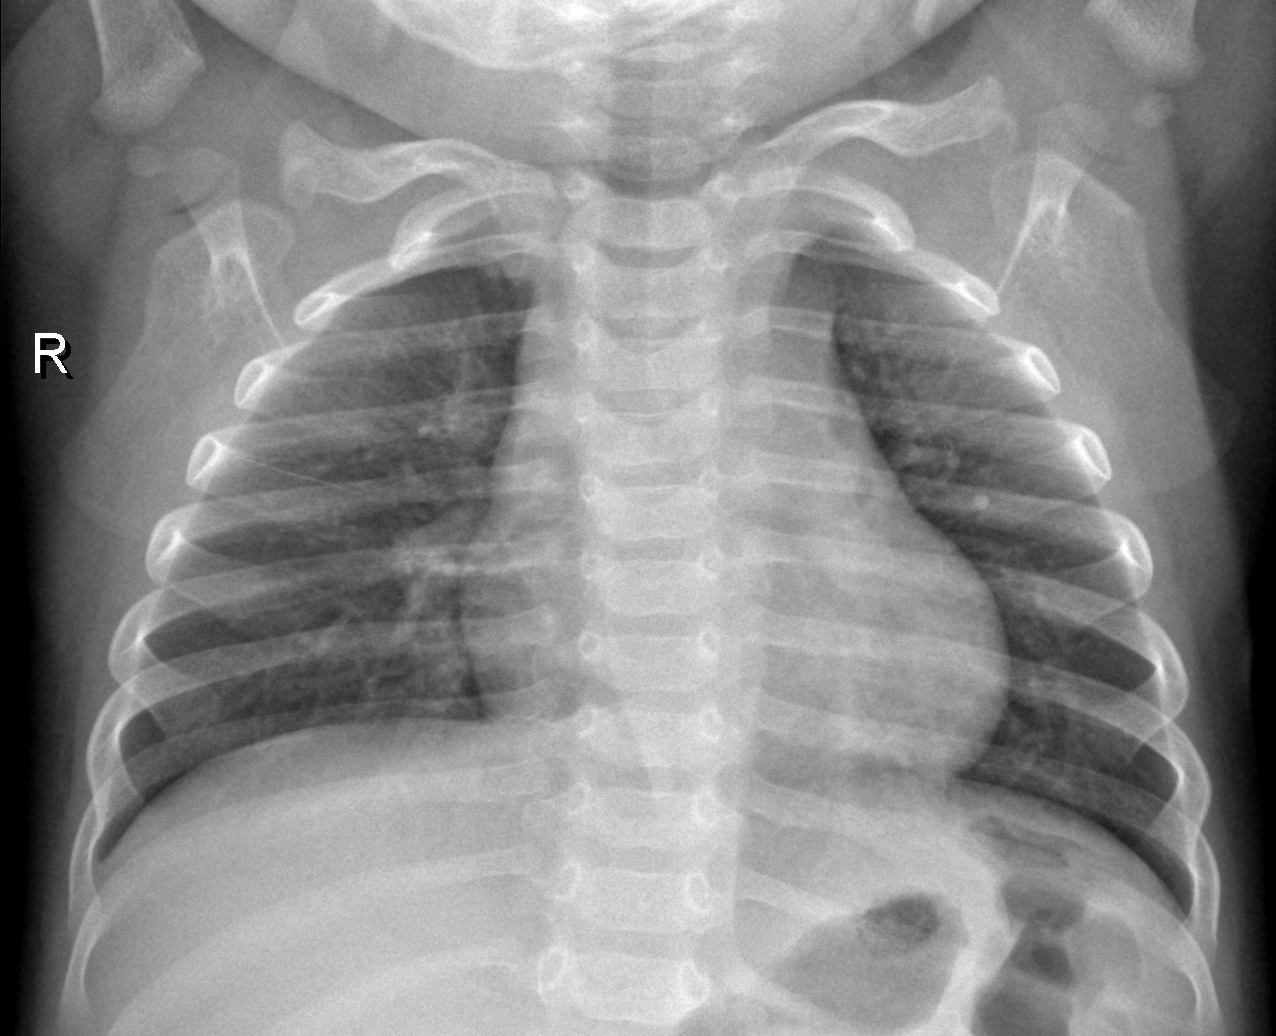
Diagnosis: NORMAL